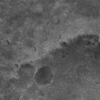
Atmospheric dust classification: not_dusty